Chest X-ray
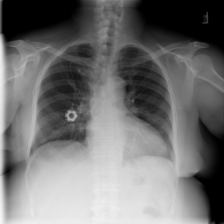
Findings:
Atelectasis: negative
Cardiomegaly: negative
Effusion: negative
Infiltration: negative
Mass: negative
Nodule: negative
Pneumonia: negative
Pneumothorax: negative
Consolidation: negative
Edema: negative
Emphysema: negative
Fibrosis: negative
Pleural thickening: negative
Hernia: negative